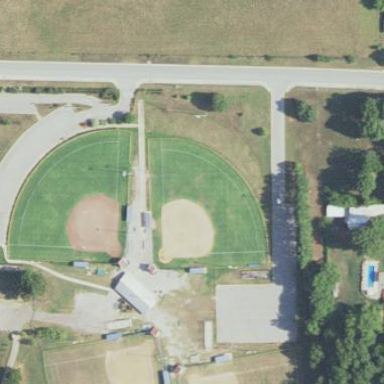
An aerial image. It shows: Baseball pitch for leisure land.